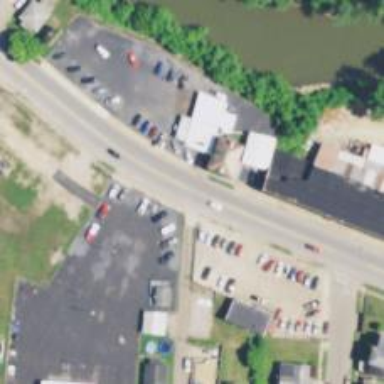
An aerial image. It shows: Alley classified as service road.